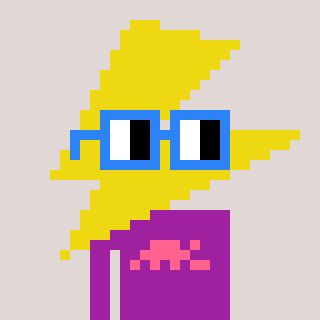
a pixel art character with square blue glasses, a lightning bolt-shaped head and a magenta-colored body on a warm background